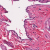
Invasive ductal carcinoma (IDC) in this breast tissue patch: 0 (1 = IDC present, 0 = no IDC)